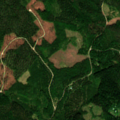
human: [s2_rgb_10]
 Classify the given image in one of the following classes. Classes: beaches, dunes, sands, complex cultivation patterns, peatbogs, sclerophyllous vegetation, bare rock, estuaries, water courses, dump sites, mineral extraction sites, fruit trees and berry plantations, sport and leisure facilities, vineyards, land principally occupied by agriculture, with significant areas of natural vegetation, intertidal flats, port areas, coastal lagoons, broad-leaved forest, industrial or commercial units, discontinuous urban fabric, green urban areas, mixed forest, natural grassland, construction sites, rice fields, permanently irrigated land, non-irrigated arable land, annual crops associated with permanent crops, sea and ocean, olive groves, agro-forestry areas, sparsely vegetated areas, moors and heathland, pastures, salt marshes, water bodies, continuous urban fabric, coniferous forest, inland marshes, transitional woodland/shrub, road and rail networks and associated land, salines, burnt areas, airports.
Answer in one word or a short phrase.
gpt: coniferous forest, mixed forest